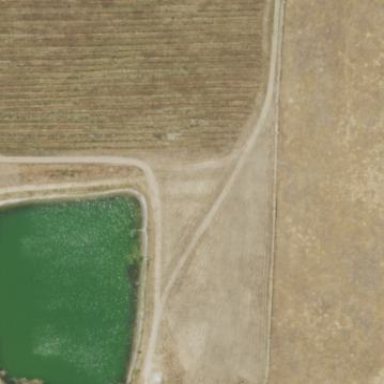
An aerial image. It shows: Pond used for water storage.